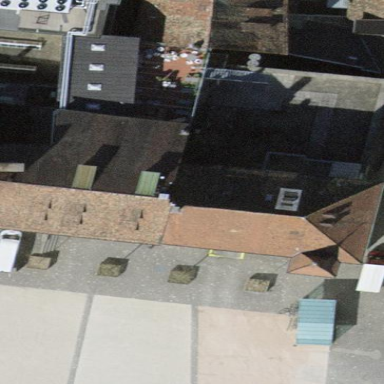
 oriented along with brown roof and snowy building colors."